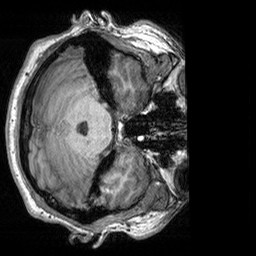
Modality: T1w
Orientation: axial
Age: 22
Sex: male
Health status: healthy
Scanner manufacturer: siemens
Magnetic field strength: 3 T
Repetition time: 2.3 s
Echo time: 0.00303 s